高二 · 代数
已知函数 $f(x)=A \sin (\omega x+\varphi)\left(A>0, \omega>0,|\varphi|<\frac{\pi}{2}\right)$ 的部分图象如图所示, 则函数 $f(x)$ 的解析式为

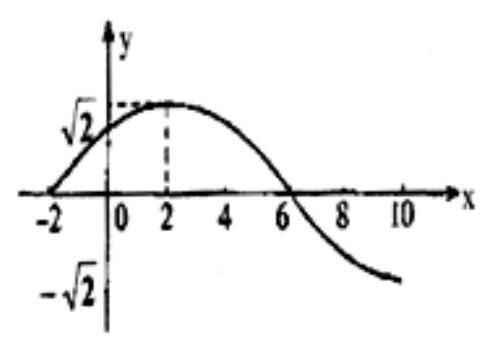
A. $f(x)=\sqrt{2} \sin \left(\frac{\pi}{8} x+\frac{\pi}{4}\right)$
B. $f(x)=\sqrt{2} \sin \left(\frac{\pi}{8} x-\frac{\pi}{4}\right)$
C. $f(x)=\sqrt{2} \sin \left(\frac{\pi}{8} x+\frac{3 \pi}{4}\right)$
D. $f(x)=\sqrt{2} \sin \left(\frac{\pi}{8} x-\frac{3 \pi}{4}\right)$
答案: A
解析: 由函数图像可知 $A=\sqrt{2}, \frac{T}{2}=6-(-2)=8=\frac{\pi}{\omega}$, 所以 $\omega=\frac{\pi}{8}$.

由点 $(2, \sqrt{2})$, 可得 $2 \times \frac{\pi}{8}+\zeta=\frac{\pi}{2}+2 \mathrm{k} \pi, \mathrm{k} \in \mathrm{Z}$, 解得 $\varphi=\frac{\pi}{4}+2 \mathrm{k} \pi, \mathrm{k} \in \mathrm{Z}$.

由 $|\varphi|<\frac{\pi}{2}$, 可得 $\varphi=\frac{\pi}{4}$, 所以 $f(x)=\sqrt{2} \sin \left(\frac{\pi}{8} x+\frac{\pi}{4}\right)$.

故选 A.